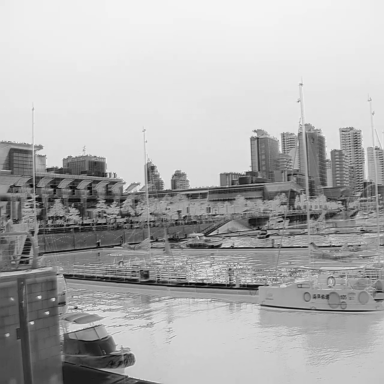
There are three sailboats in the infrared image.